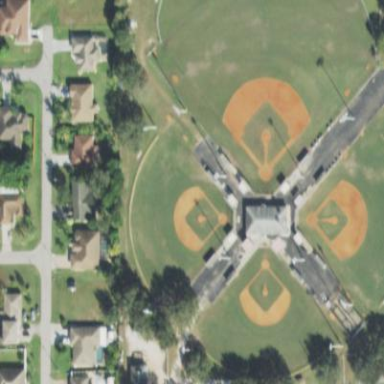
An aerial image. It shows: Baseball pitch for leisure land activities.